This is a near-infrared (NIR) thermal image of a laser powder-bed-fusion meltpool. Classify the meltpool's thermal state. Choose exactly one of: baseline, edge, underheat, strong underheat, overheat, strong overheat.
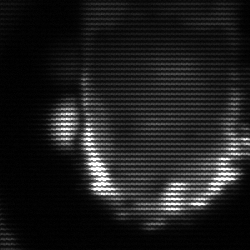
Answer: baseline